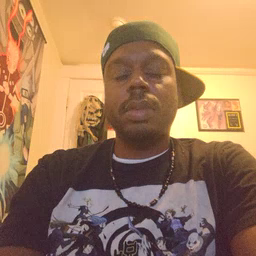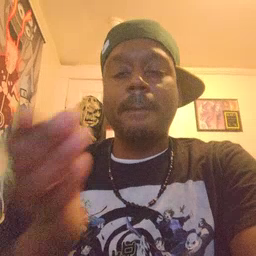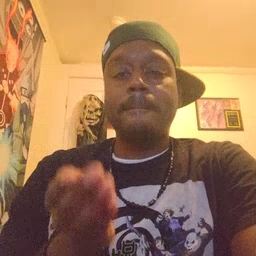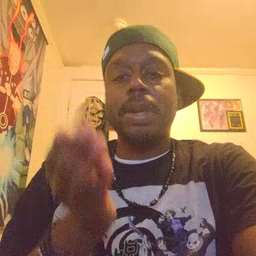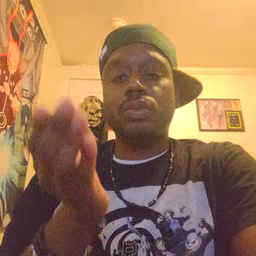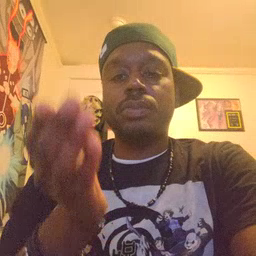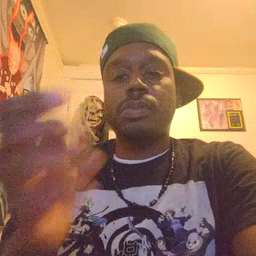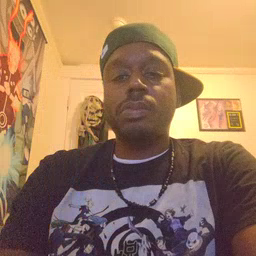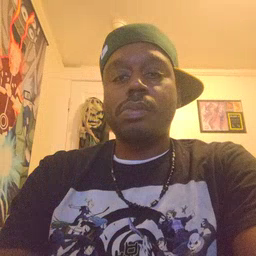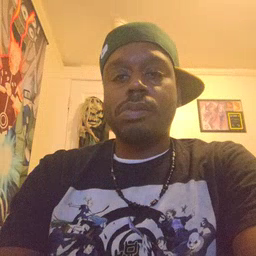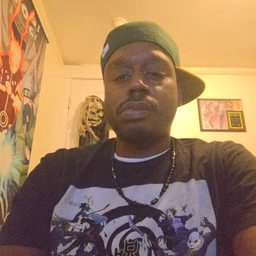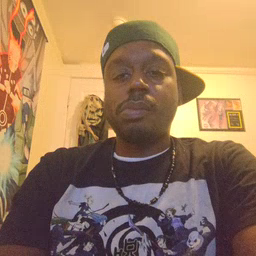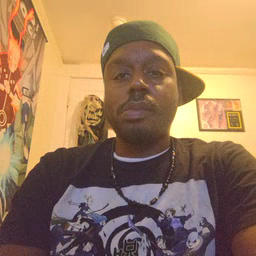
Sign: boat